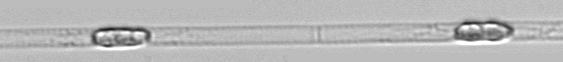
Label: Dactyliosolen_blavyanus